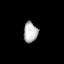
Tissue: lung
Cell type: Epithelial cells
Senescence score: 0.2102
Nuclear area (px): 284
Mean DAPI intensity: 180.211